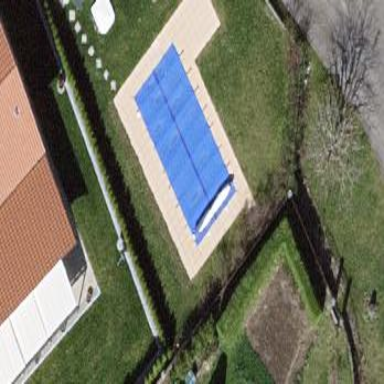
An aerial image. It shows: Outdoor swimming pool set in the ground.